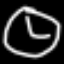
Label: clock